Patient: sex F, age 38
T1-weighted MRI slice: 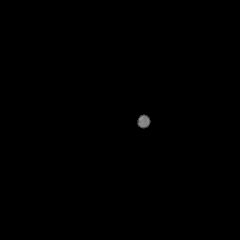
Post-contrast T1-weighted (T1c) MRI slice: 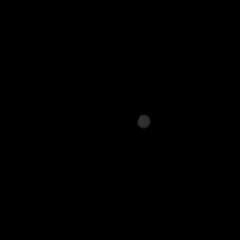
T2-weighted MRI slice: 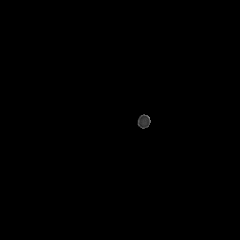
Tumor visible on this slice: no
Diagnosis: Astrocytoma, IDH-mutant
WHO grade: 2